Field crop: tomato
Growth stage: 1
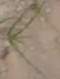
Species: cyperus